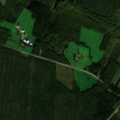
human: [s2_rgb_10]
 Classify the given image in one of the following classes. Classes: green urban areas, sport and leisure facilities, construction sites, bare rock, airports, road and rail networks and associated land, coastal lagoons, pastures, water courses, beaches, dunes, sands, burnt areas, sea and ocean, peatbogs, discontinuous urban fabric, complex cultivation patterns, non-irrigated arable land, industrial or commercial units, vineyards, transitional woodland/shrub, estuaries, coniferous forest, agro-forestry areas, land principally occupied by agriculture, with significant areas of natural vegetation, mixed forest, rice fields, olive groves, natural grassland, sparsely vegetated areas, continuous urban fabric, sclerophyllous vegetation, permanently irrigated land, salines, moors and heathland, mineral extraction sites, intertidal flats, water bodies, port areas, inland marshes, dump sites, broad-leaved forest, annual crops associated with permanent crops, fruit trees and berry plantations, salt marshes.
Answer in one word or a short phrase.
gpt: land principally occupied by agriculture, with significant areas of natural vegetation, broad-leaved forest, coniferous forest, mixed forest